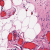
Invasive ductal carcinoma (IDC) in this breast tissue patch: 0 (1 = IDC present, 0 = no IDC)